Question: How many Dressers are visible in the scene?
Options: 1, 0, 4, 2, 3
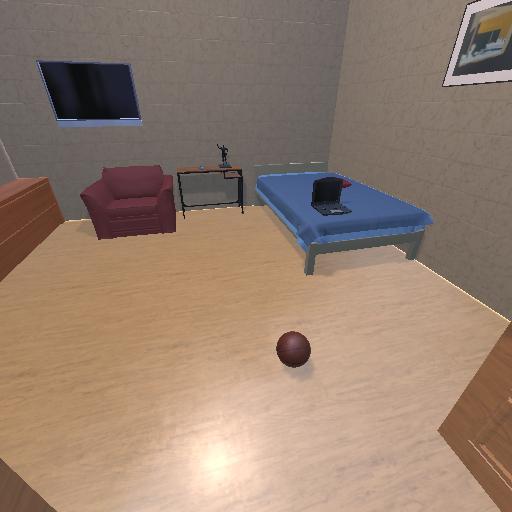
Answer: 1